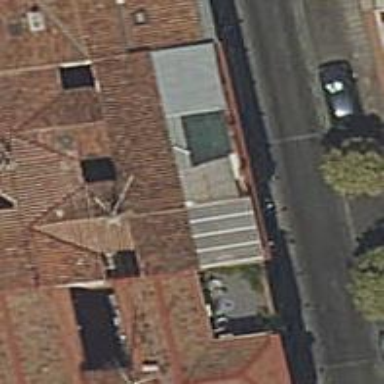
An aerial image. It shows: Restaurant.